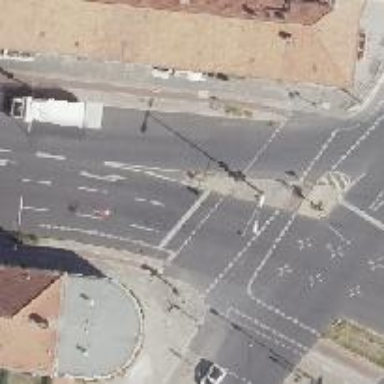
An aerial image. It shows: Secondary road with asphalt surface. There is cycle track on the right side of the road.